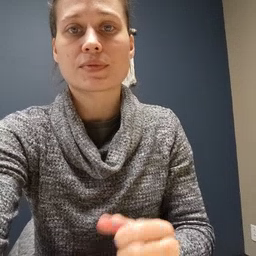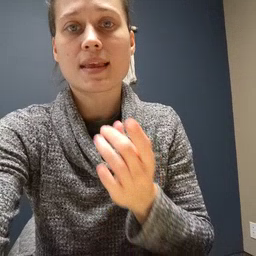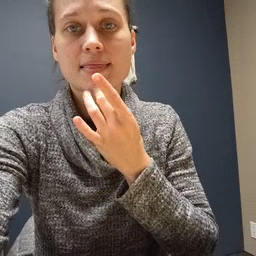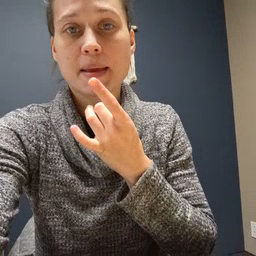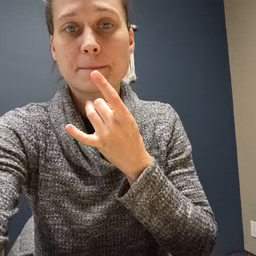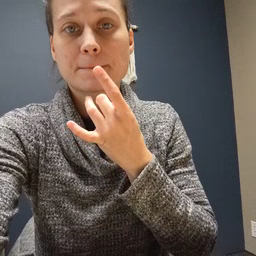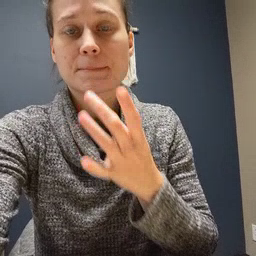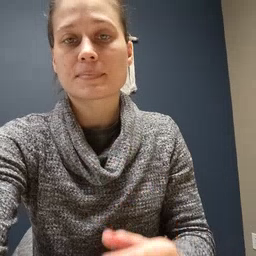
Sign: lamp